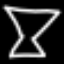
Label: hourglass